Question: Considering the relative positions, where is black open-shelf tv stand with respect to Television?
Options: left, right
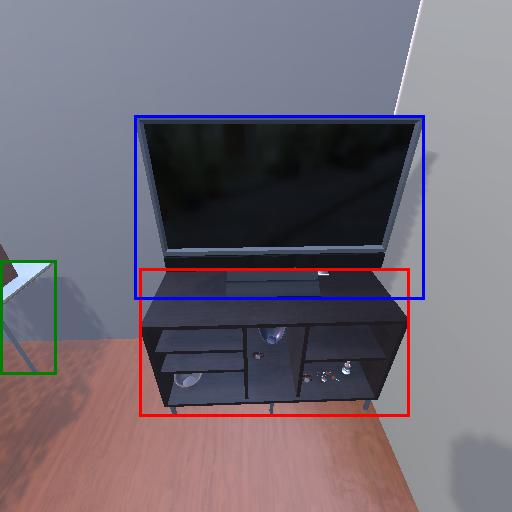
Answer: left